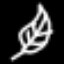
Label: leaf